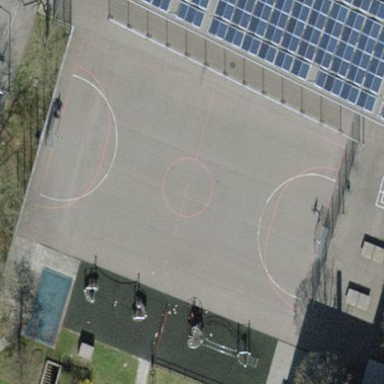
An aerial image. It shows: Paved handball pitch for leisure land activities.